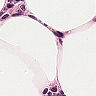
Metastatic tissue present: no